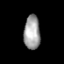
Tissue: prostate
Cell type: T cells
Senescence score: 0.2212
Nuclear area (px): 541
Mean DAPI intensity: 161.843